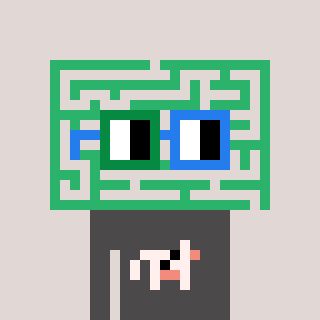
a pixel art character with square green and blue glasses, a maze-shaped head and a grayscale-colored body on a warm background